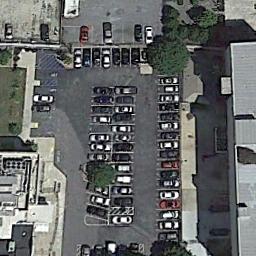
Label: parking_lot